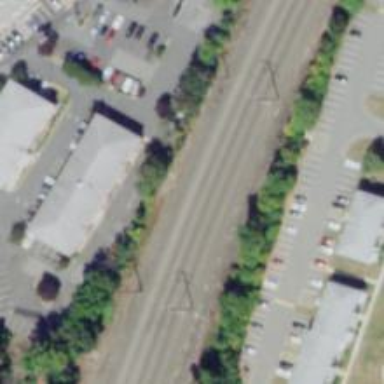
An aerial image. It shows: Railway with electrified contact lines.